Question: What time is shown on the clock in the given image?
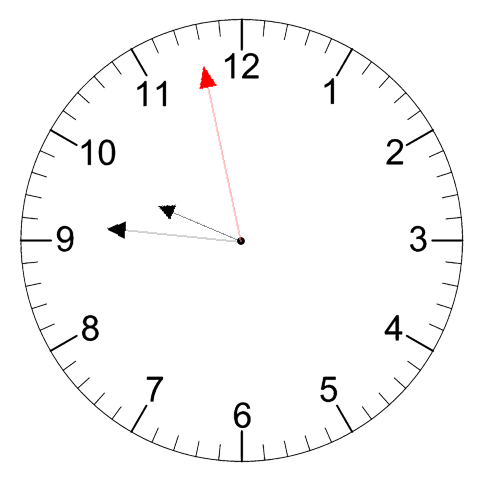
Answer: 09:45:58